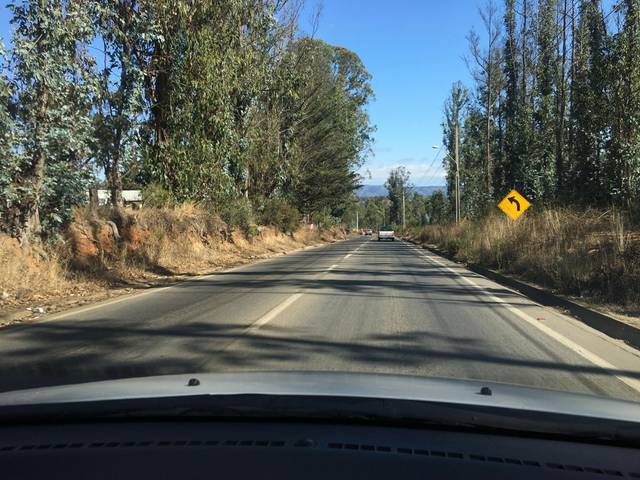
Region: Chile
Coordinates: -33.073, -71.641